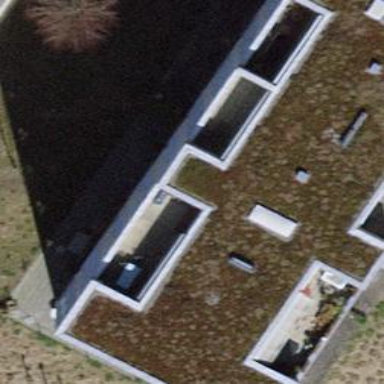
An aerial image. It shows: Light grey apartment building with flat grey roof.